【题型】填空题　【知识点】立体几何　【难度】easy
在三棱锥$A-BCD$中，$AB \perp$平面$BCD$，$BC \perp CD$，若点$A$，$B$，$C$，$D$均在球$O$的表面上，且$AB = BC = CD = 1$，则球$O$的表面积为\underline{\quad\quad\quad\quad}。
【解答】
【答案】$\boldsymbol{3\pi}$

【知识点】球的表面积的有关计算

【分析】由条件，三棱锥的顶点都为棱长为$1$的正方体的顶点，所以将三棱锥$A-BCD$补成正方体，正方体的外接球即为三棱锥的外接球，进而求得半径即可求解。

【详解】

由题意可知三棱锥的顶点都为棱长为$1$的正方体的顶点，\\
将三棱锥$A-BCD$补成正方体，棱长为$1$，\\
则该正方体的外接球的直径为$\sqrt{1^2 + 1^2 + 1^2} = \sqrt{3}$，\\
即三棱锥$A-BCD$的外接球的直径为$\sqrt{3}$，则三棱锥$A-BCD$的外接球的半径为$\dfrac{\sqrt{3}}{2}$，\\
则球$O$的表面积为$4\pi \left(\dfrac{\sqrt{3}}{2}\right)^2 = 3\pi$。

故答案为：$3\pi$。
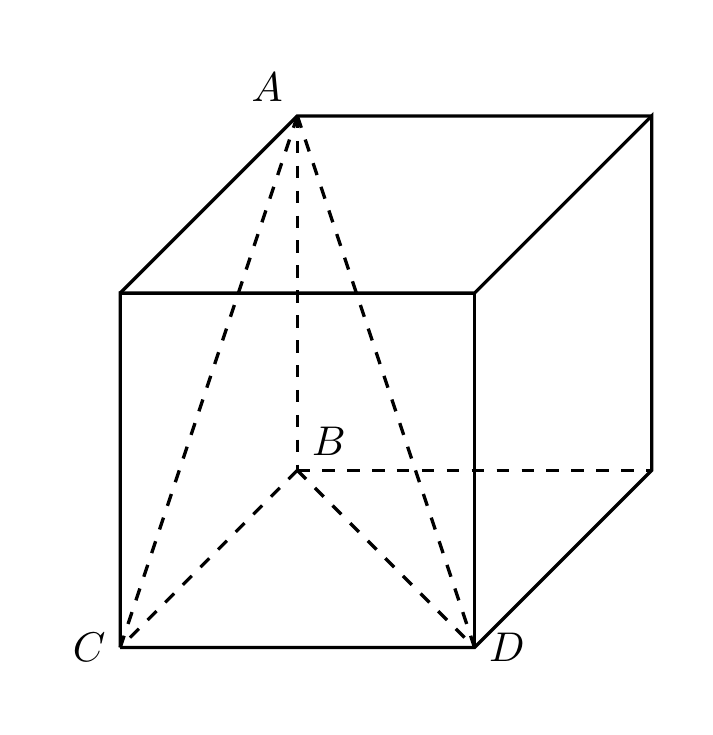